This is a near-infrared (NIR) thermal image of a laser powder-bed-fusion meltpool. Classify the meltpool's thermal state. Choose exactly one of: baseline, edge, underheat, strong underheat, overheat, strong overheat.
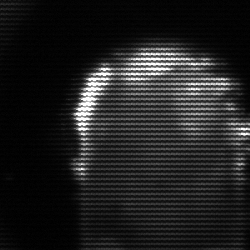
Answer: baseline